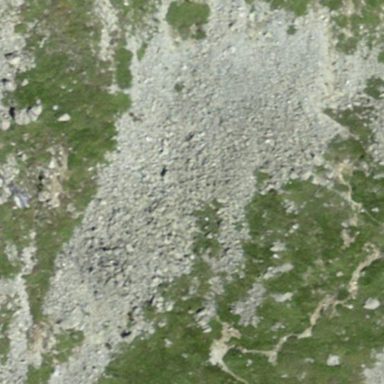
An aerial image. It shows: Scree landscape.